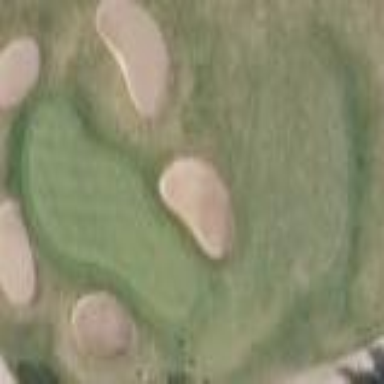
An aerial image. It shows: Golf fairway surrounded by grass.